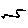
Label: zigzag